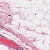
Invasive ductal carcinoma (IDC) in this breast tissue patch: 0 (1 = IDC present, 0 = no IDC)